Question: I want to to create a grid of images like this :

What I am asking about is how to make the images appear suitably, without being stretched or having a blink spaces. I just what the images (in different sizes) to fit the available spaces. ..
how ? and thanks in advance
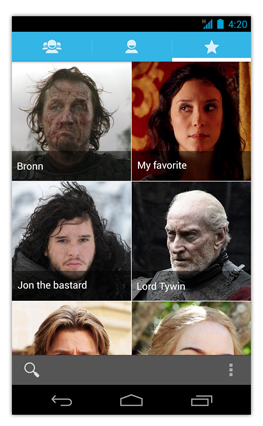
Answer: Sounds like you are looking for <URL>.CENTER_CROP. CENTER_CROP ensures that every image will fit both the height and width of the allocated space with no gap. You can add to your xml via:
'''
<ImageView
...
android:scaleType="centerCrop" />
'''